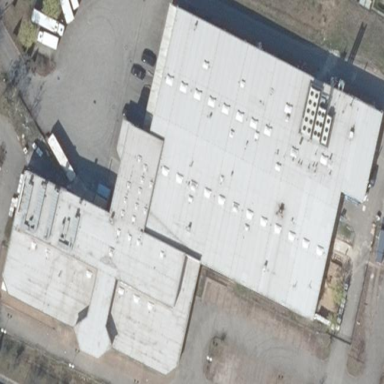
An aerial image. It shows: Flat roof building with grey roof.